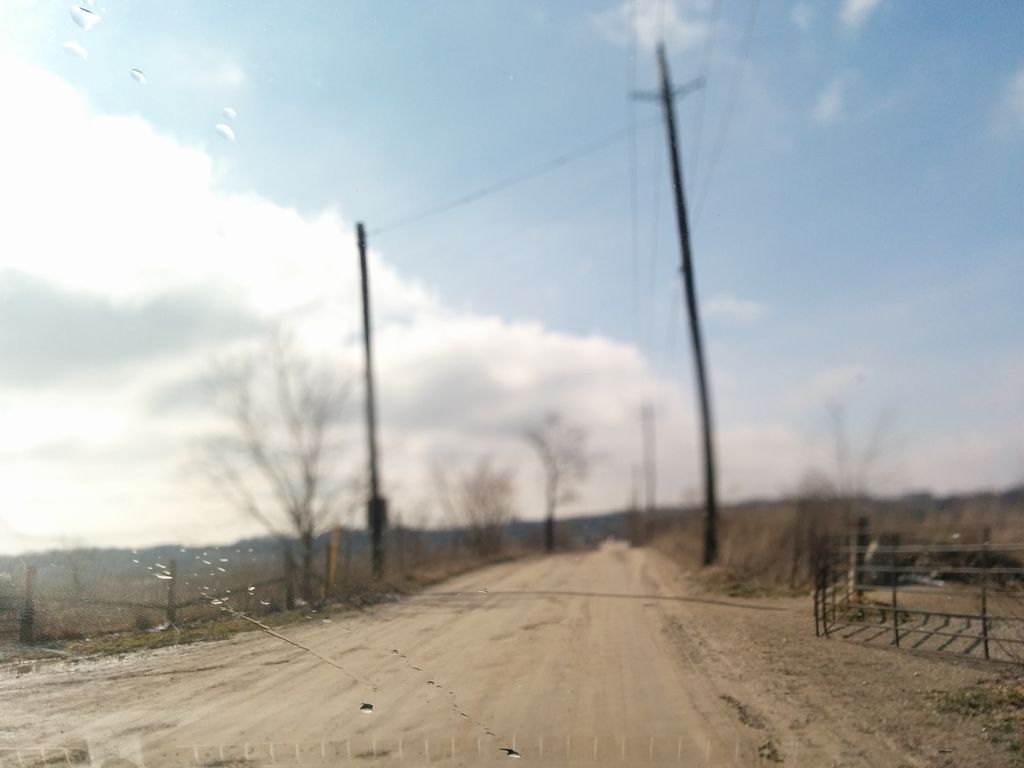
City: kitchener-waterloo